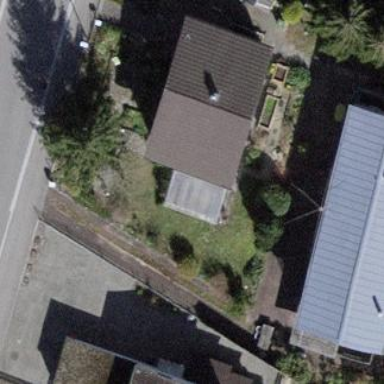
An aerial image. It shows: Building with tile roof.